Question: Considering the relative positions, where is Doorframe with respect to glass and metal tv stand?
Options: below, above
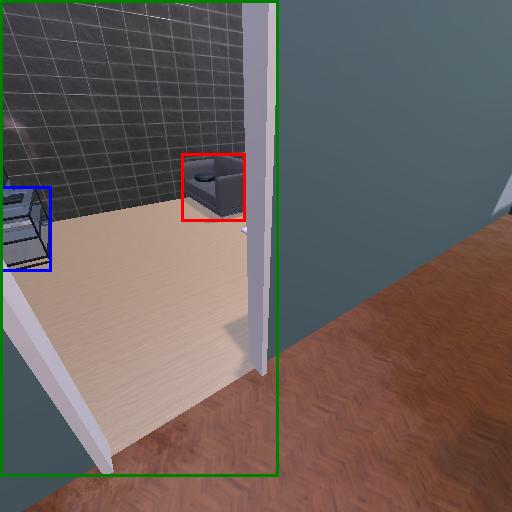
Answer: below